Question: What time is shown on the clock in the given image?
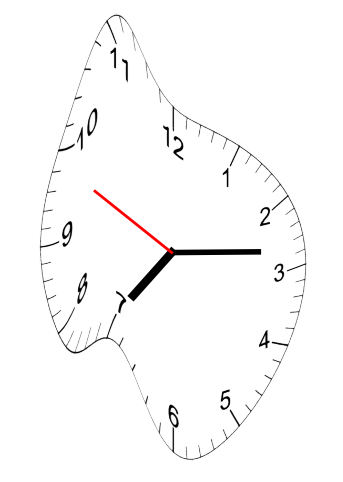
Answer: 07:13:49